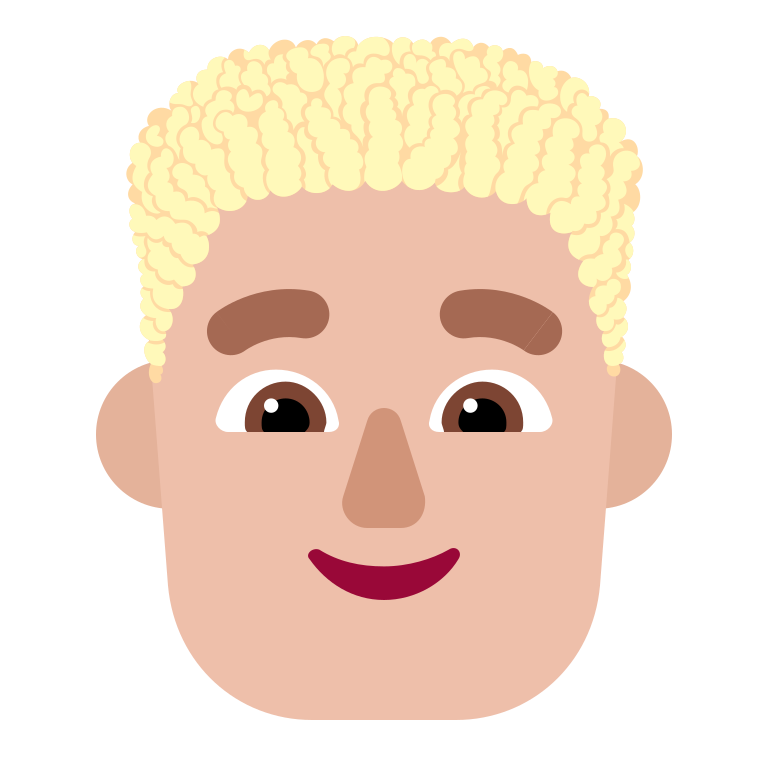
man curly hair flat  light